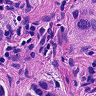
Metastatic tissue present: yes